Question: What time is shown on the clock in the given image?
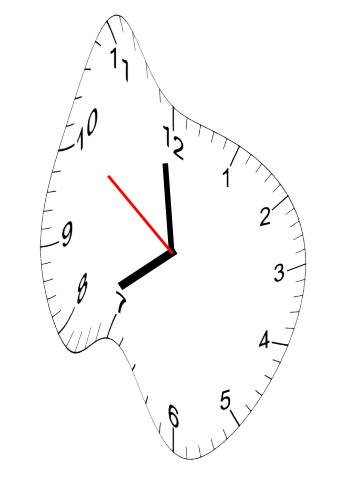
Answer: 07:58:51